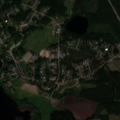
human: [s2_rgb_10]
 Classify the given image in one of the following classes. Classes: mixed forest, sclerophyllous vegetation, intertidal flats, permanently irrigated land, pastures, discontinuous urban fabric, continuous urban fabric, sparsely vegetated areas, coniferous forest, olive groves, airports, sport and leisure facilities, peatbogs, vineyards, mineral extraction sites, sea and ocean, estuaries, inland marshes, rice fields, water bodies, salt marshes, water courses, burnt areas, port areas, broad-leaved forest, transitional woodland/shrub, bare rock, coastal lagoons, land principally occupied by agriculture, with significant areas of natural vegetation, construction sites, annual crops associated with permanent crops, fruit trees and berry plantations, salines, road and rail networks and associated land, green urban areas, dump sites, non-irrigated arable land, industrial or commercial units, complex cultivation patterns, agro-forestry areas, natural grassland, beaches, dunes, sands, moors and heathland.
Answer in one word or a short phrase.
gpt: discontinuous urban fabric, land principally occupied by agriculture, with significant areas of natural vegetation, coniferous forest, water bodies